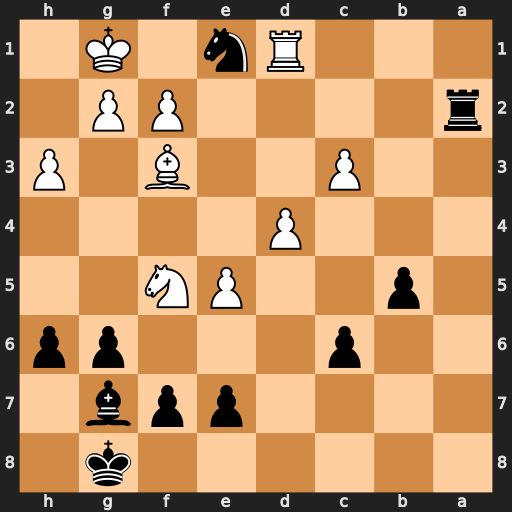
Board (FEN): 6k1/4ppb1/2p3pp/1p2PN2/3P4/2P2B1P/r4PP1/3Rn1K1
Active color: b
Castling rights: -
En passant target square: -
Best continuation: Nxf3+ gxf3 gxf5